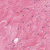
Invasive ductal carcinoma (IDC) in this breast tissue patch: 0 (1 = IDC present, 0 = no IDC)